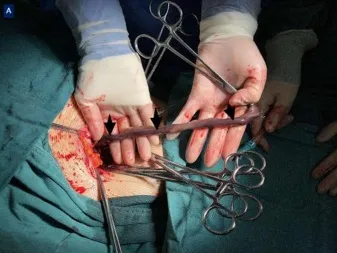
Intraoperative gross view. AT (black arrows) was observed in this fetus; the umbilical cord was dull red in color and rigid.
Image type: medical_photograph (other_medical_photograph)